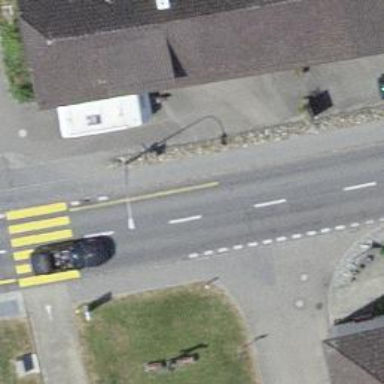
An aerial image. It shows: Secondary road with separate sidewalks on both sides.